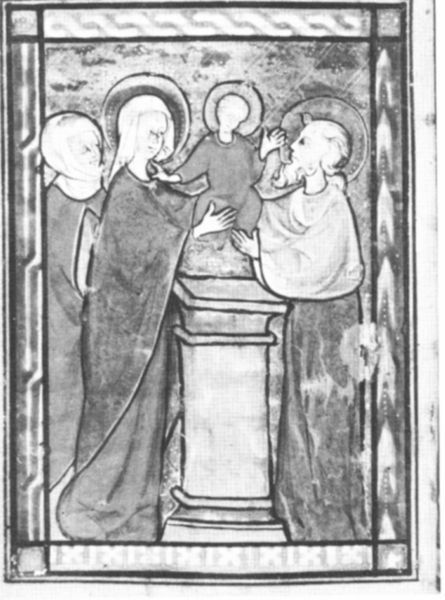
Titel: Stundenbuch
Institution: London, British Library
Schlagwörter: mann, weiß, frauen, menschen, fenster, frau, glas, grau, marmor, pfeiler, schwarz, skizze, säule, zeichnung, karo, bart, johannes, rahmen, sockel, stein, hände, gewand, kind, keramik, holzschnitt, linien, pilaster, foto, fotografie, scheibe, schwarzweiß, nonne, pult, heiligenschein, glasmalerei, christus, jesus, heben, heiliger, heilige, heilig, taufe, maria, madonna, viereck, ikone, josef, joseph, jesuskind, taufbecken, stele, kirchenfenster, muttergottes, christuskind, schleuer, säzle, hemabbe, muttter